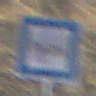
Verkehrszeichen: Polizei
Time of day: Midday
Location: Outdoor (Nature)
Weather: Clear
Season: NotSpecified
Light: Natural